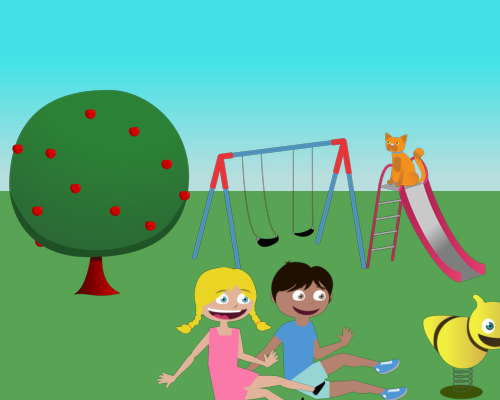
A small apple tree is near a right-facing swing. A small slide is next to it. A large bee faces right, with two kids seated nearby. Mike and Jenny are close.